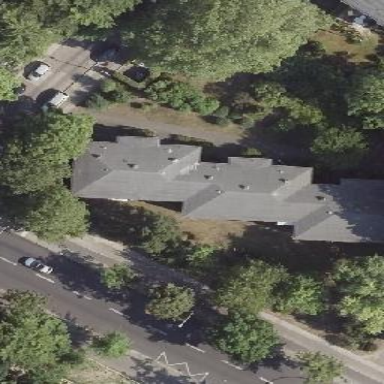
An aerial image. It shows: Black hipped-roofed building with apartments.